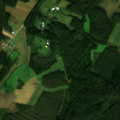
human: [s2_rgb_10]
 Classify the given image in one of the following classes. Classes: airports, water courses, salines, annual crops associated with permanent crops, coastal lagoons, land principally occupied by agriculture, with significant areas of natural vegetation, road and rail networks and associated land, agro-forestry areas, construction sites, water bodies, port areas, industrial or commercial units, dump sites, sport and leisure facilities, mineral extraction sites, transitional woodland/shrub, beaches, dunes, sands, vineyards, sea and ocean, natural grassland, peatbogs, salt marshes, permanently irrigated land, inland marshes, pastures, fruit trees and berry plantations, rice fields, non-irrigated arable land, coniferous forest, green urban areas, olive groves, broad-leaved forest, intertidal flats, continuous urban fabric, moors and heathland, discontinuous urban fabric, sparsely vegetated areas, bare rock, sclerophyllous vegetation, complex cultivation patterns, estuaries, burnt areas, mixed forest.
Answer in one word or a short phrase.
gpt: non-irrigated arable land, land principally occupied by agriculture, with significant areas of natural vegetation, coniferous forest, mixed forest